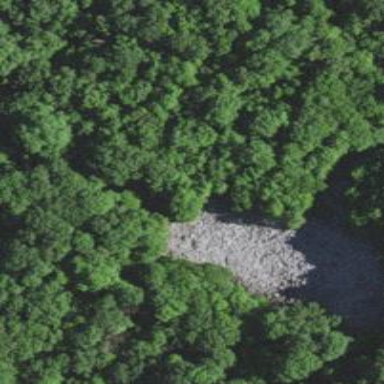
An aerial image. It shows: Natural scree.